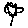
Label: flower